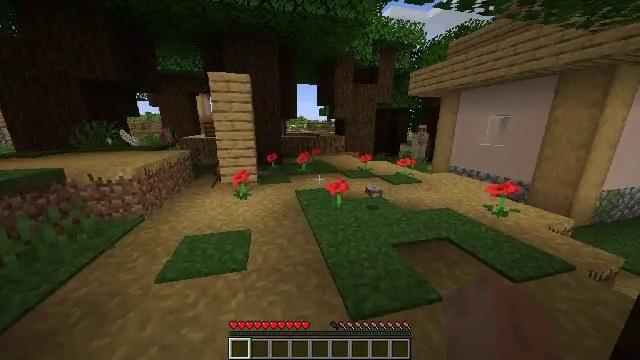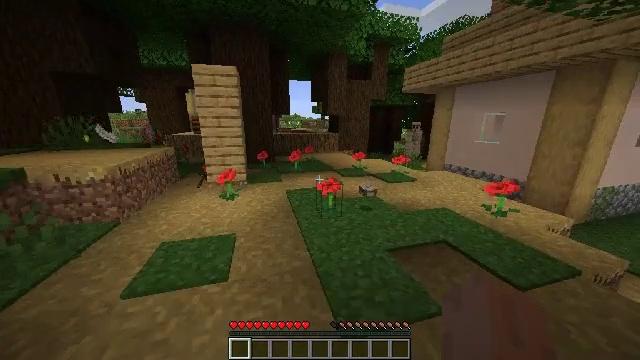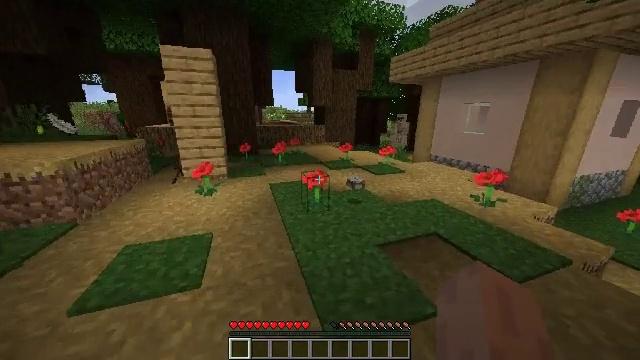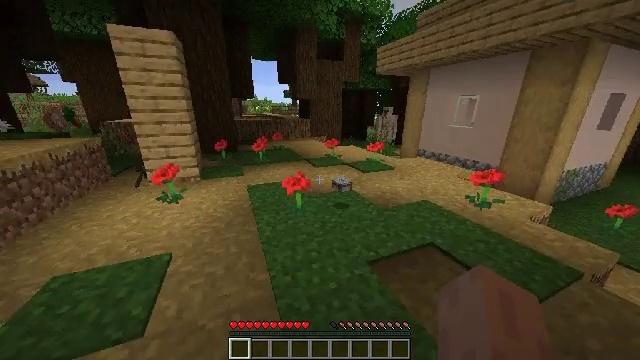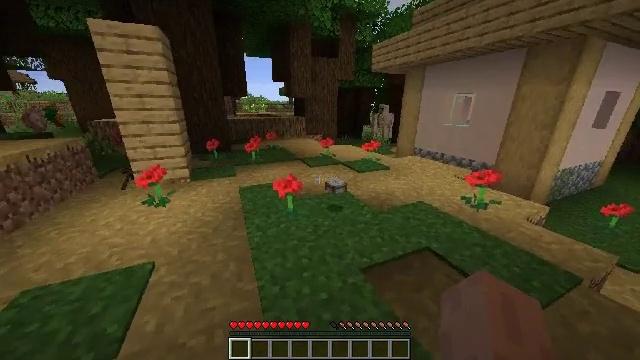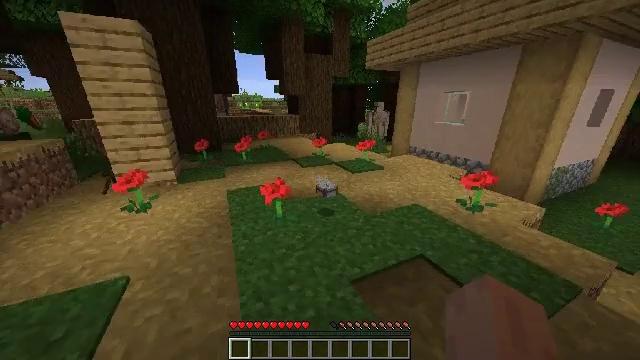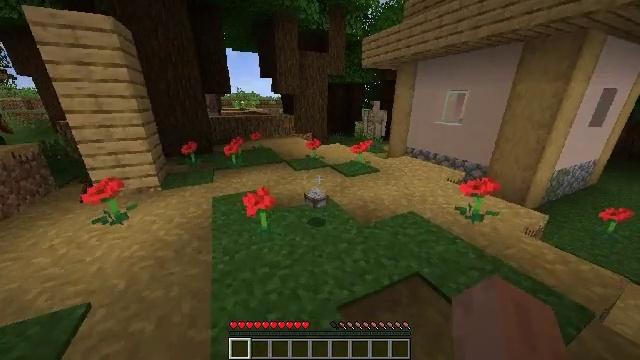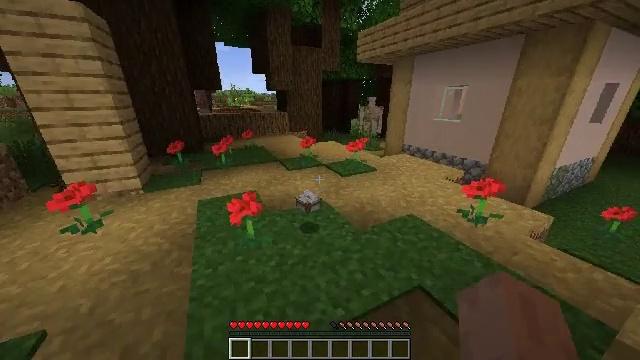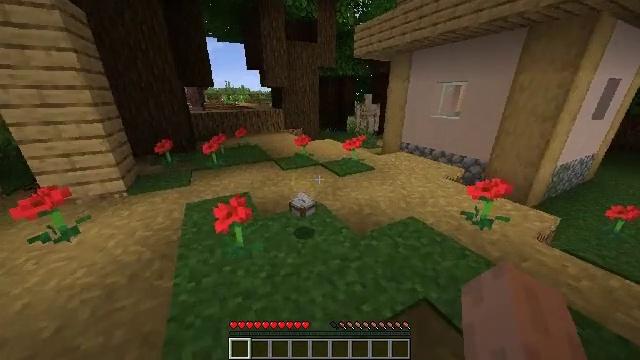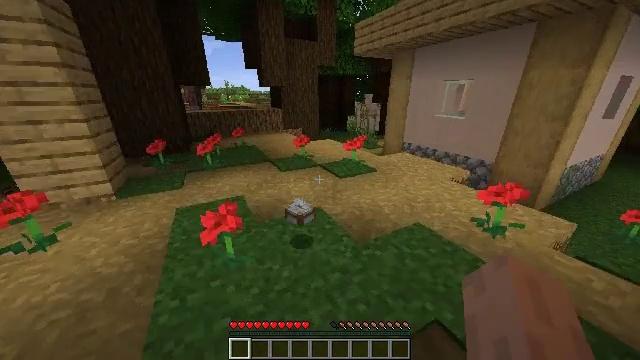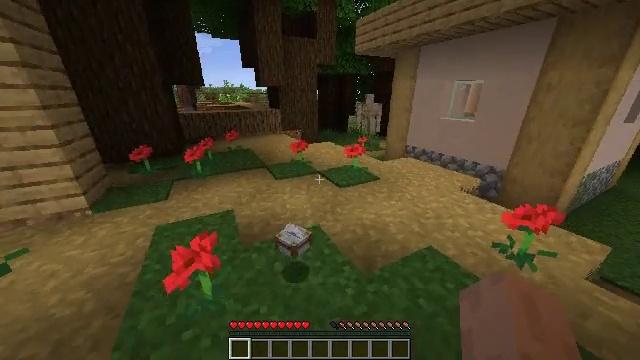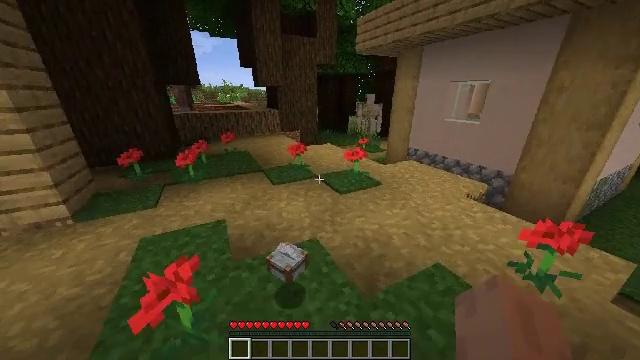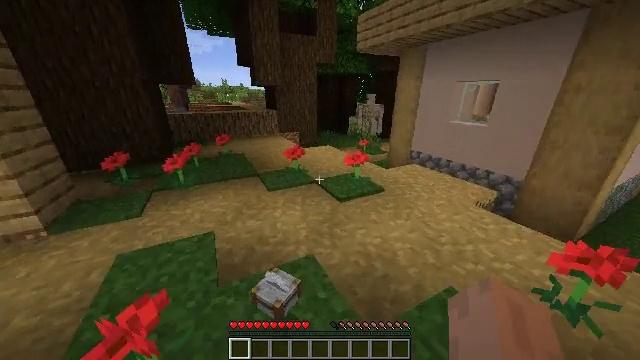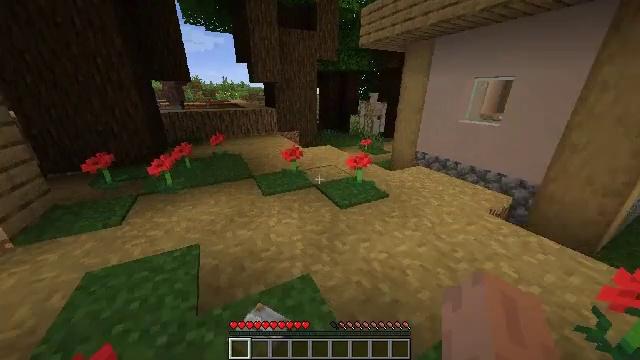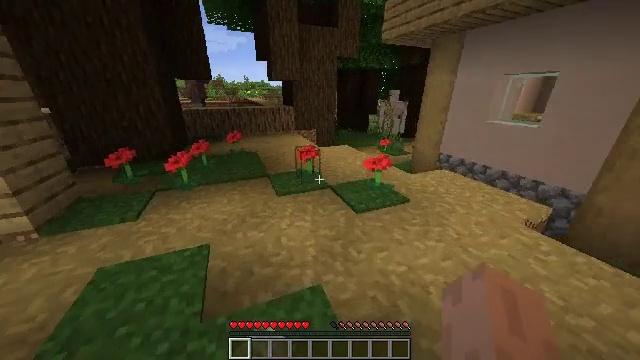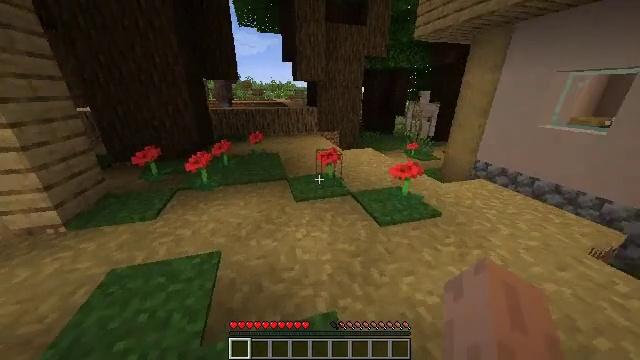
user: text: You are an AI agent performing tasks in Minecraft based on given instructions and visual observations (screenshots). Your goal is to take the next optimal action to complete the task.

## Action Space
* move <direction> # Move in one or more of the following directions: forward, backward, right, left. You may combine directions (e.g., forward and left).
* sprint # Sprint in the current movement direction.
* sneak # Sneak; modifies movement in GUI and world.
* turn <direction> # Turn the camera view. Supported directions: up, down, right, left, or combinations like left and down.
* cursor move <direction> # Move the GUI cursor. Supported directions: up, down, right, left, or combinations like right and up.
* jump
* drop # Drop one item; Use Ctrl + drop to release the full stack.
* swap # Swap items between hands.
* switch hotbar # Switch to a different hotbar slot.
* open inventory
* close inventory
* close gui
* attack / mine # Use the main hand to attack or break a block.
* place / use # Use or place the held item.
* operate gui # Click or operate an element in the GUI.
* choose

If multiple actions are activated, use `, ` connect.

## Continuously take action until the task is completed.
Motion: motion action
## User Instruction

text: Collect the oak planks from the structure.
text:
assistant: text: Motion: move forward, turn right
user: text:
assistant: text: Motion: move forward, turn right and down
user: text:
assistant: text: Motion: move forward and move right, turn right and down
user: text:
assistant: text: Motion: move forward and move right
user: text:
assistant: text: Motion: move forward and move right, turn right
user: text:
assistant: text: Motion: move forward
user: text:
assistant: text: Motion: move forward, turn right
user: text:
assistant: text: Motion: move forward
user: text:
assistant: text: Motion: move forward
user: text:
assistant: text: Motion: move forward
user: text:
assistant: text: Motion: move forward
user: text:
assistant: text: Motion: move forward
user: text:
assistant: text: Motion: move forward
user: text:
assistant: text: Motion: move forward, turn left
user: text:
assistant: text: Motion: move forward, turn left
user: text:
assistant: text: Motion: move forward, turn left
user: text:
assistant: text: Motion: move forward, turn left
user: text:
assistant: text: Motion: move forward, turn left and up
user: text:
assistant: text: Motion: move forward, turn left and up
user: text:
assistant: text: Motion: move forward, turn left and up
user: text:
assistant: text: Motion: move forward, turn left
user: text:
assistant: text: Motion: move forward, turn left
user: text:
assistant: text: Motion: move forward
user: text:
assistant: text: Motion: move forward, turn right
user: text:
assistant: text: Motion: move forward, turn right and down
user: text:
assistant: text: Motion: move forward, turn right and down
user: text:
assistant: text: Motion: turn right
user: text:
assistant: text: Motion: no_op
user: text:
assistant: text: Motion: no_op
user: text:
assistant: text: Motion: no_op